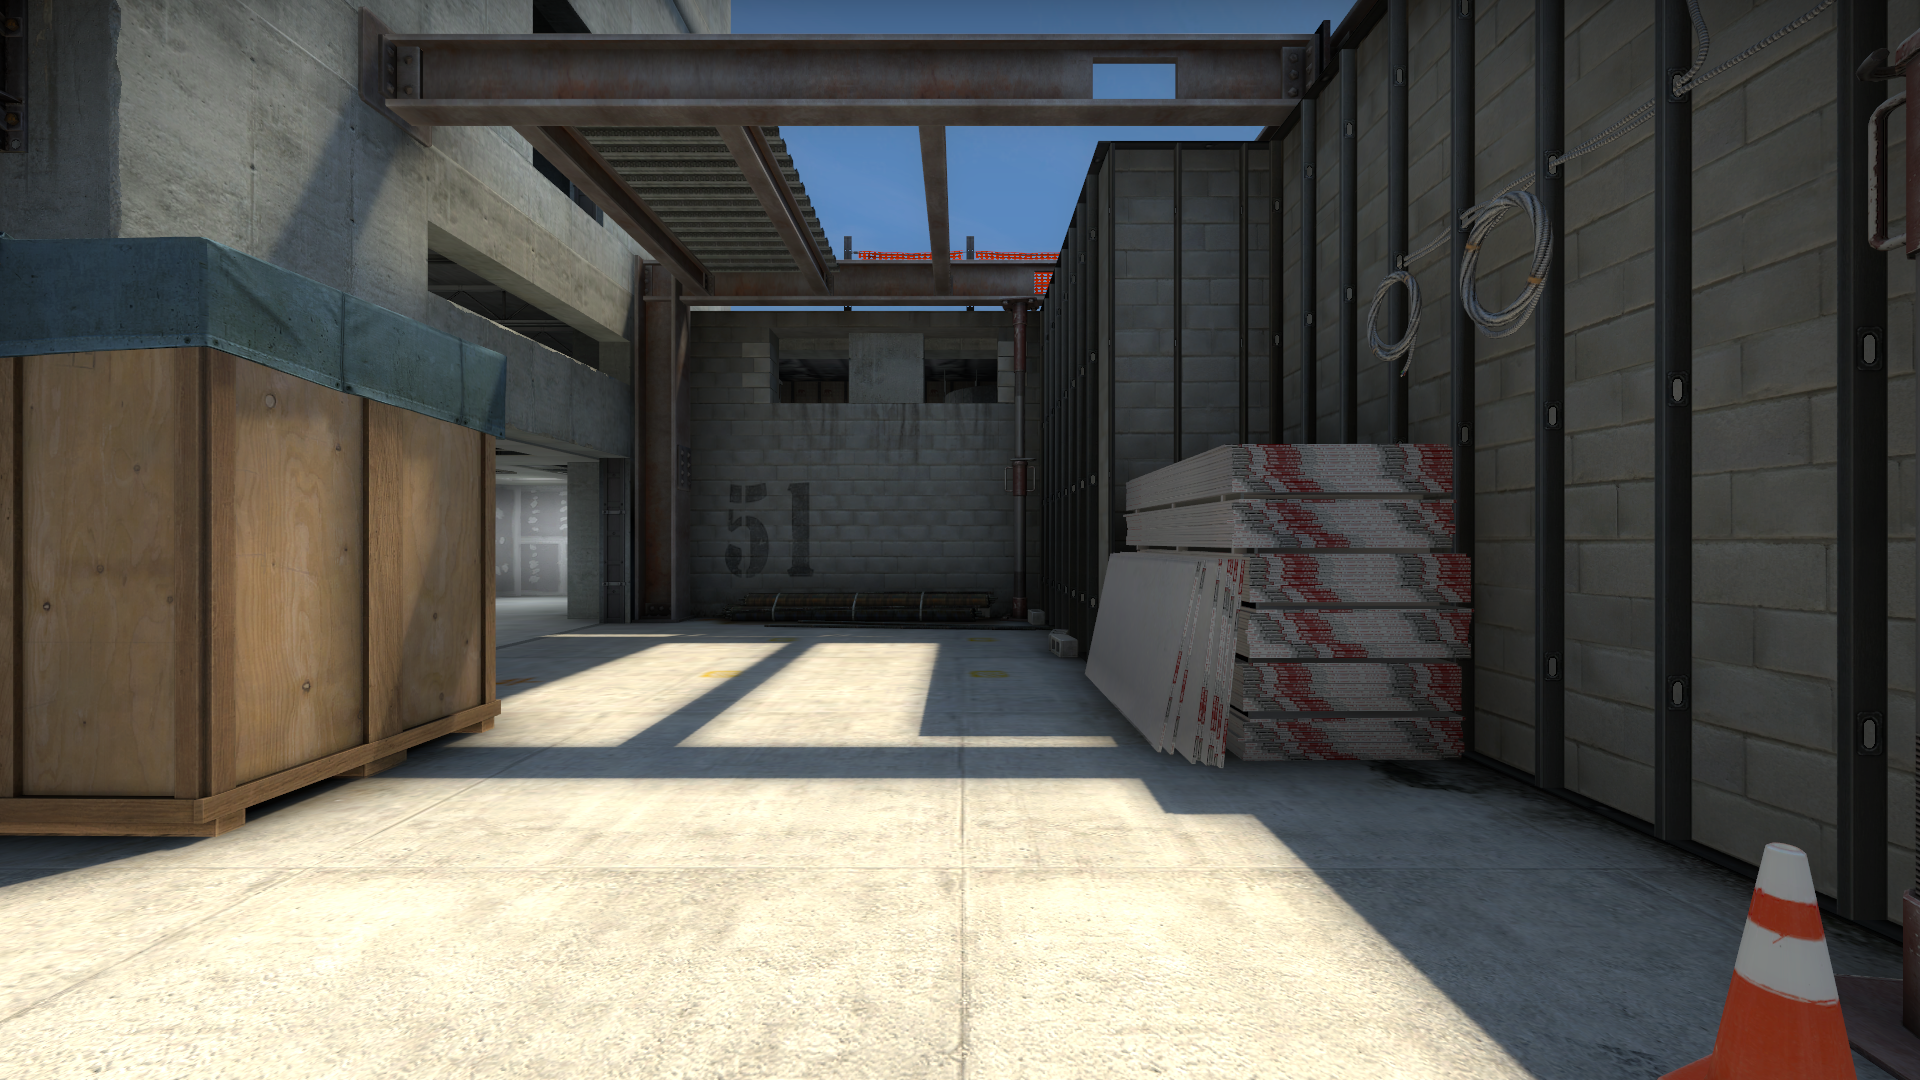
Map: de_vertigo